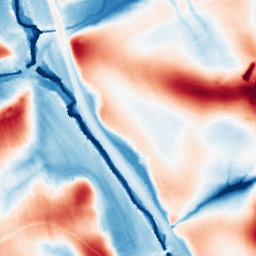
Category: edge_preserving
Decomposition family: guided
Decomposition parameters: radius: 32
eps: 0.001
Upsampling method: regularized
Upsampling parameters: scale: 4
lambda_reg: 0.001
Upsampling scale: 4